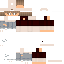
A male human skin with medium skin, wearing brown long hair dressed in a blue hoodie and gray pants, featuring a closed mouth.